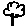
Label: tree